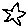
Label: star